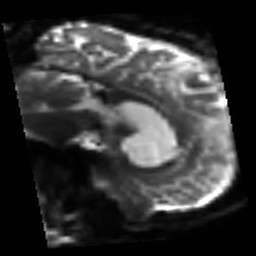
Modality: sbref
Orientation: sagittal
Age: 67
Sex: male
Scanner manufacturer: siemens
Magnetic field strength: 3 T
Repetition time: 3.2 s
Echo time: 0.081 s